Interaction volume radius: 10 \u00c5
Interaction volume height: 15 \u00c5
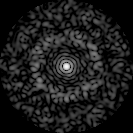
Disorder parameter: 0.8305